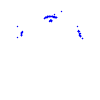
Particle: proton